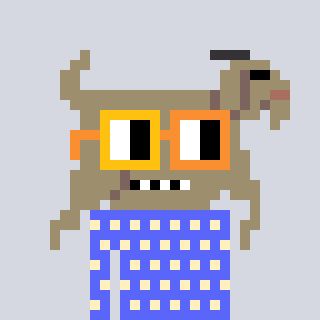
a pixel art character with square yellow and orange glasses, a goat-shaped head and a purple-colored body on a cool background